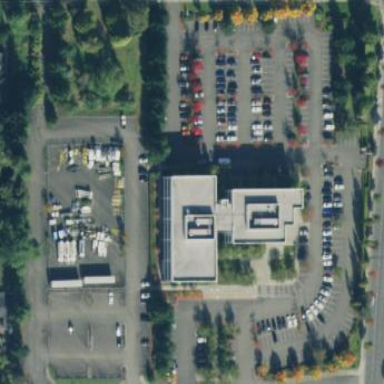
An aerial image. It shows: Commercial area.